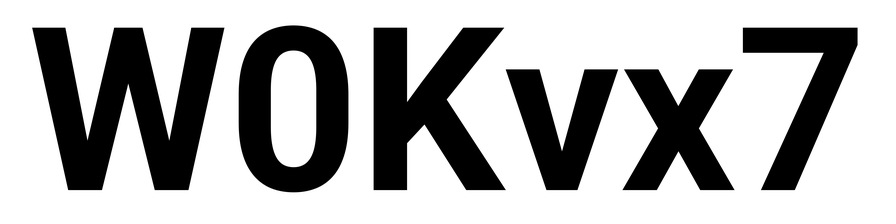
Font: Roboto_Bold